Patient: sex M, age 61
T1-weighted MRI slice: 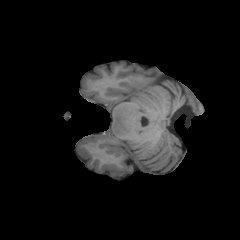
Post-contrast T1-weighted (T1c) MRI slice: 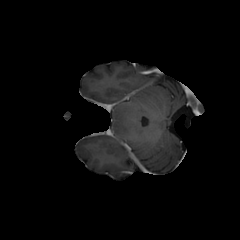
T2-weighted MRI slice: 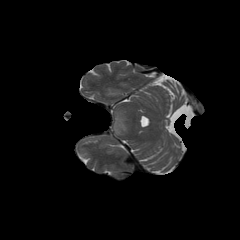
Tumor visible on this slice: yes
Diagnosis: Astrocytoma, IDH-wildtype
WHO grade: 3